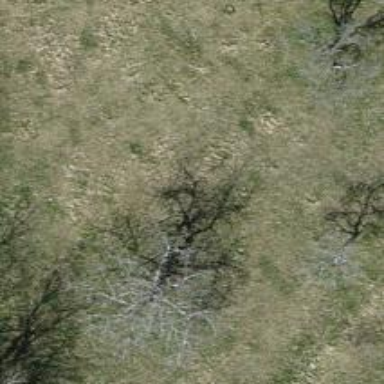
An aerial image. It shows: Single tag "natural: tree."